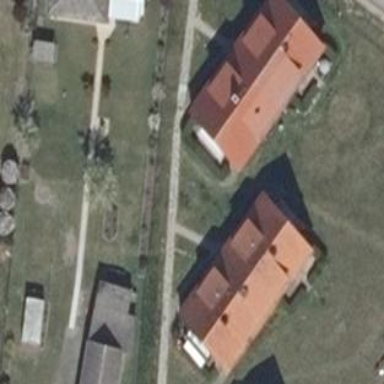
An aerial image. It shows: Residential building.